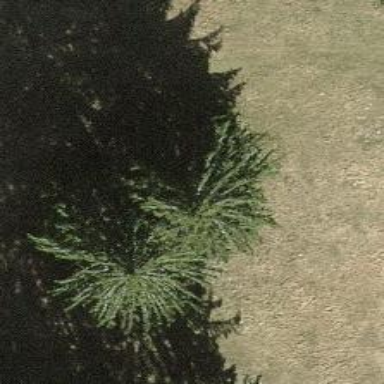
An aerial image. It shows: Single tag "natural: tree."